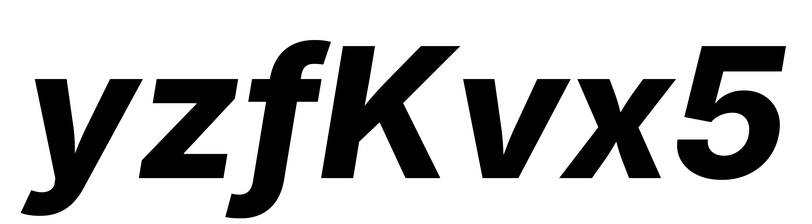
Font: Inter-Italic_ExtraBold_Italic